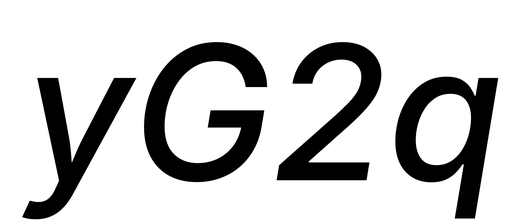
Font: Inter-Italic_Medium_Italic